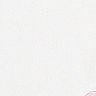
Metastatic tissue present: no